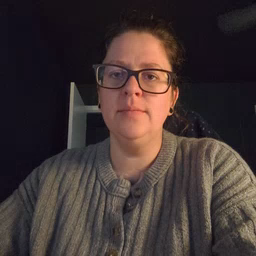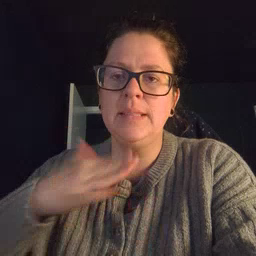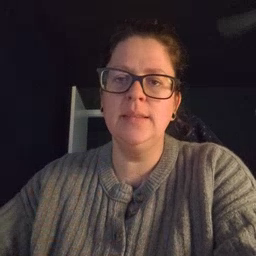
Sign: bad